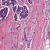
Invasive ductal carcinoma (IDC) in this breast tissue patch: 1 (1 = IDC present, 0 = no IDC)